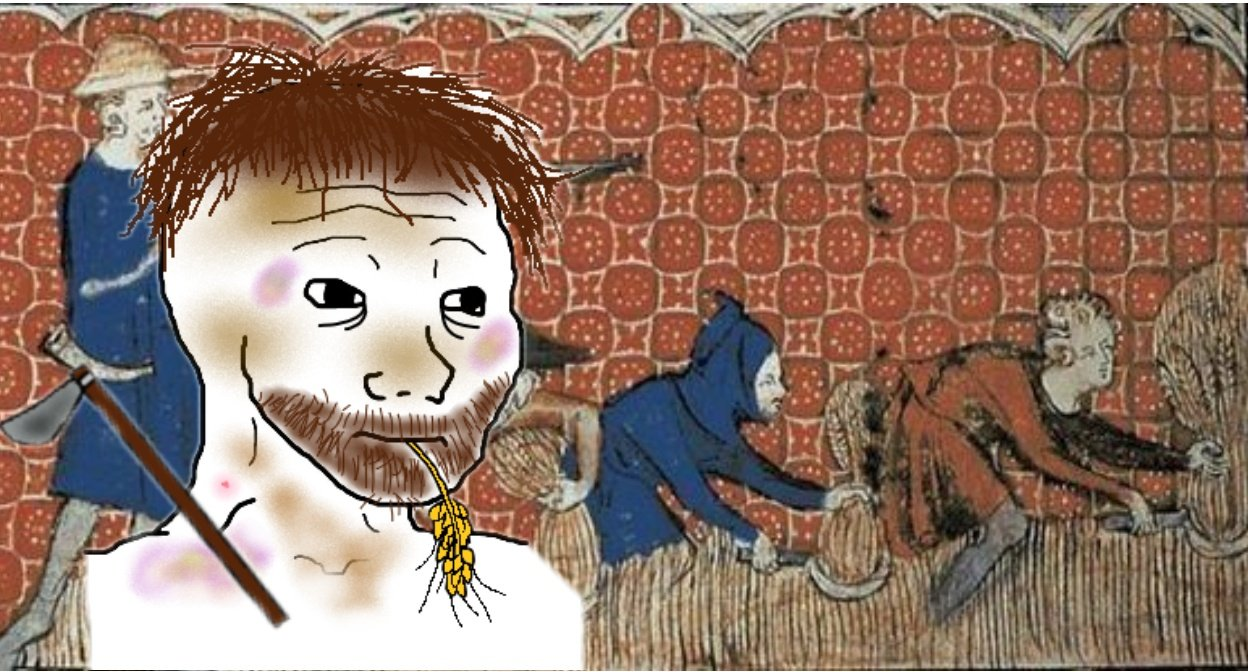
Label: 5_Wojak_with_Background